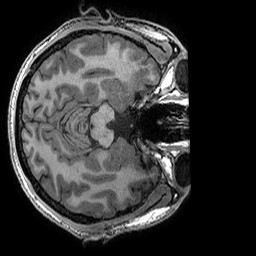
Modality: T1w
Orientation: axial
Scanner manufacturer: ge
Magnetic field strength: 3 T
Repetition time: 0.008156 s
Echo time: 0.00318 s